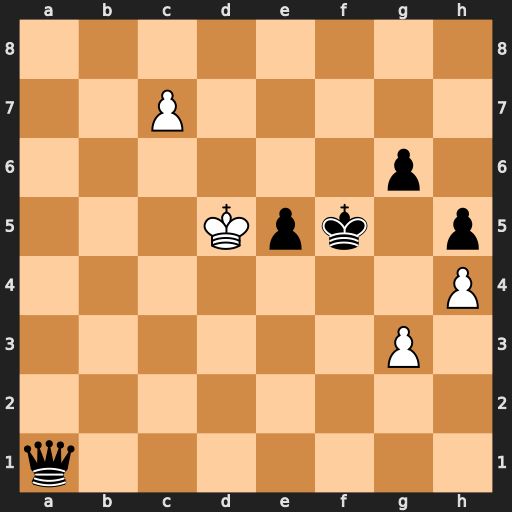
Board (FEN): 8/2P5/6p1/3Kpk1p/7P/6P1/8/q7
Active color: w
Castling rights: -
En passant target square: -
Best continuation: c8=Q+ Kf6 Qf8#